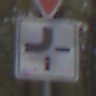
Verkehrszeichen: VerlaufVorfahrtsstrasse2
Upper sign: VorfahrtGewaehren
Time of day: MorningAfternoon
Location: Outdoor (Nature)
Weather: Overcast
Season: Autumn
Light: Natural